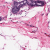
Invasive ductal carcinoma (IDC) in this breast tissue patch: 0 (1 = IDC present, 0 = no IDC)